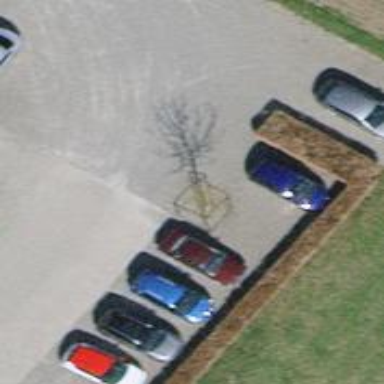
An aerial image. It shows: Urban tree adds touch of nature to the surroundings.